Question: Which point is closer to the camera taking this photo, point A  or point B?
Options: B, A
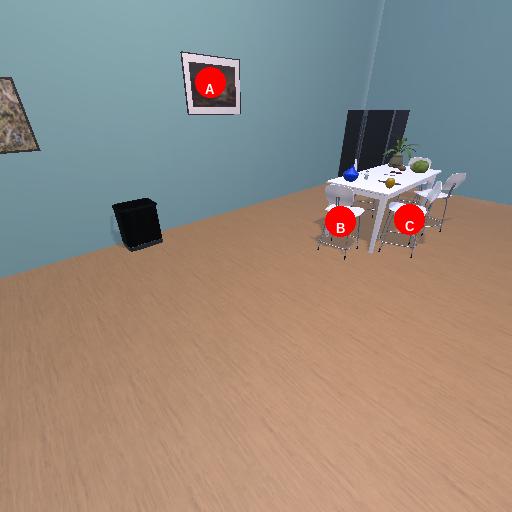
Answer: B